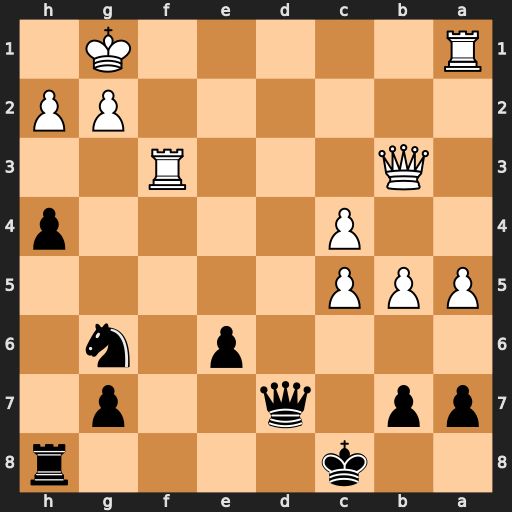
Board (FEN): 2k4r/pp1q2p1/4p1n1/PPP5/2P4p/1Q3R2/6PP/R5K1
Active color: b
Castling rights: -
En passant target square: -
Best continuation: Qd4+ Qe3 Qxa1+ Rf1 Qe5